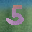
Label: 5